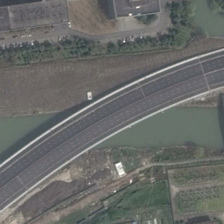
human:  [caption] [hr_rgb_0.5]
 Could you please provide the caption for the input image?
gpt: the arc bridge strides the moat which is between several trees .

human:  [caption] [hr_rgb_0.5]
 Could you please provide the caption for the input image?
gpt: a wide curved bridge spans the narrow river .

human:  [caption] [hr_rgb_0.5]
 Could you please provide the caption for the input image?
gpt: the arc shaped bridege across the river .

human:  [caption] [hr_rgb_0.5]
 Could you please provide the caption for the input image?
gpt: we can see an arc bridge cross a river diagonally and an arch bridge cross it vertically .

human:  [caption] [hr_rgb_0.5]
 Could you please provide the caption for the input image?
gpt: several buildings and many green plants are in two sides of a river with a large bridge and a small bridge .